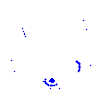
Particle: pion